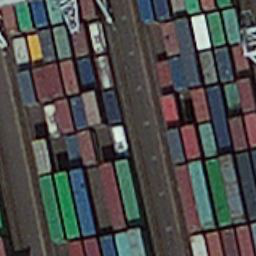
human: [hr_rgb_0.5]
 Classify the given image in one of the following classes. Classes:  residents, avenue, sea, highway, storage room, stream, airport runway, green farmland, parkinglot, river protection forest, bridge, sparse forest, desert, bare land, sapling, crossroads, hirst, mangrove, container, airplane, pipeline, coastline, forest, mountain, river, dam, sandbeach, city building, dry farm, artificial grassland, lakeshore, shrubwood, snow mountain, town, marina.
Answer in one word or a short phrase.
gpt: container